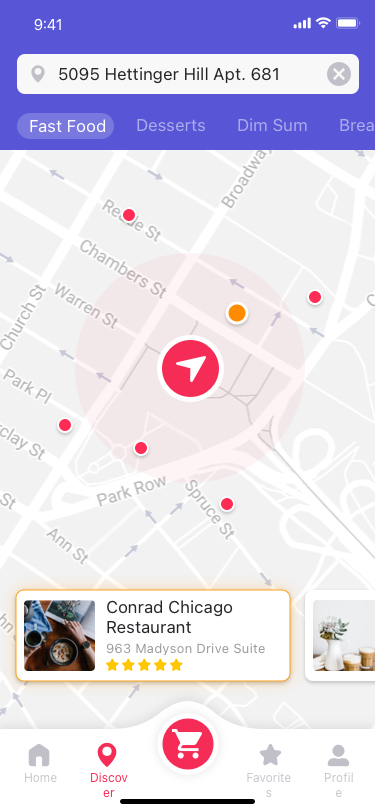
Text in this UI design:
Conrad Chicago Restaurant
963 Madyson Drive Suite 679
Fast Food
Desserts
Dim Sum
Breakfast
5095 Hettinger Hill Apt. 681
3
Home
Discover
Favorites
Profile